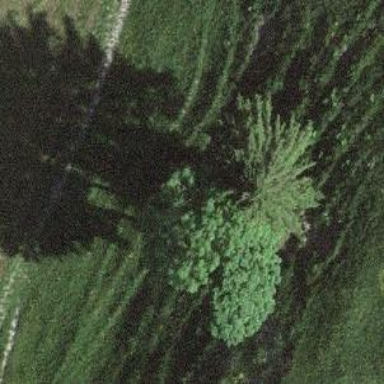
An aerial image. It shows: Beautiful tree in nature.